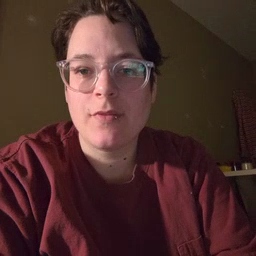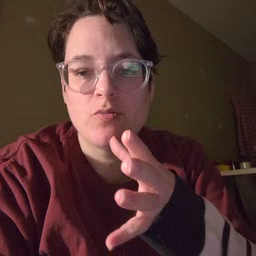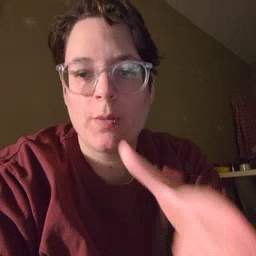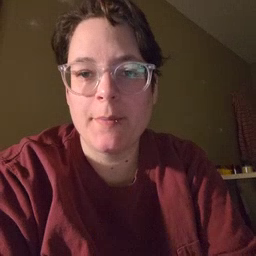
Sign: grandma